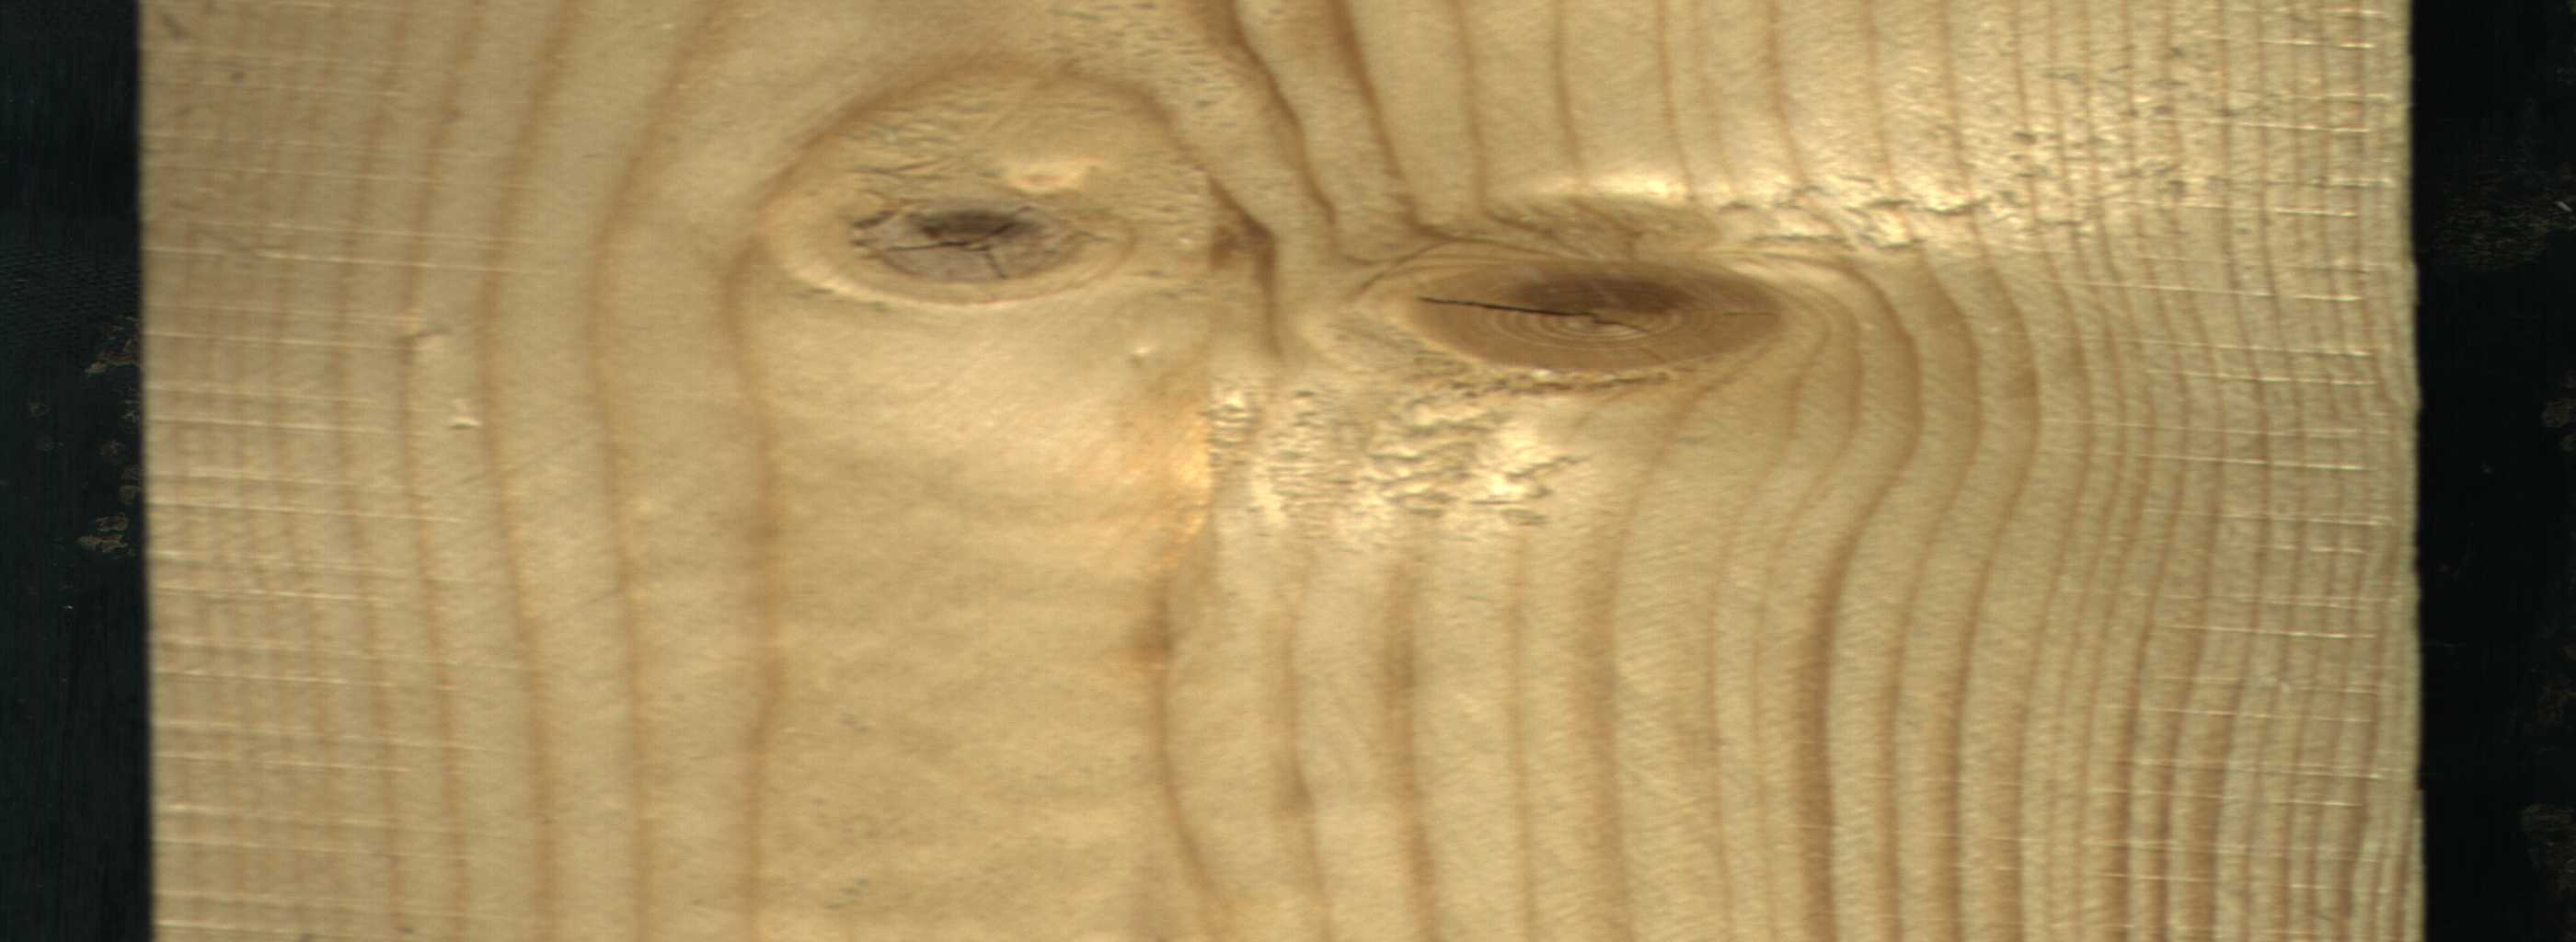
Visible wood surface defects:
knot_with_crack
Live_Knot